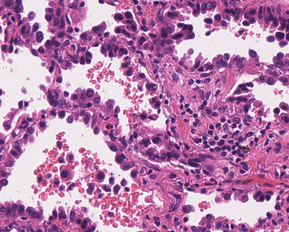
Tumor epithelial tissue: yes
Tumor-associated stroma tissue: yes
Normal tissue: no